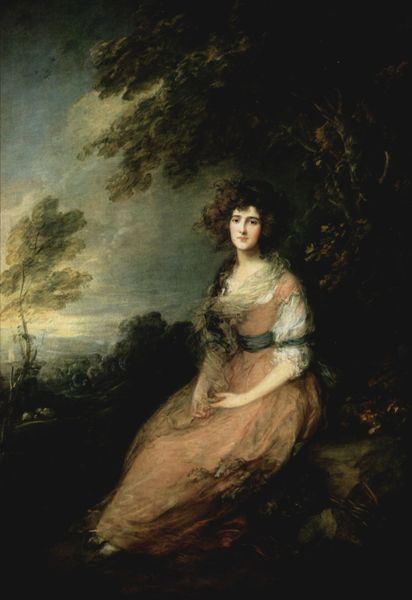
Titel: Porträt der Mrs. Richard B. Sheridan
Künstler: Thomas Gainsborough
Standort: Washington (District of Columbia)
Institution: National Gallery of Art
Schlagwörter: baum, blau, blätter, dunkel, gemälde, hand, haut, himmel, laub, schatten, weiß, wolken, bäume, grün, landschaft, mädchen, ocker, sitzen, abend, braun, frankreich, frau, frisur, grau, hell, hintergrund, hut, kleid, licht, nacht, nase, orange, schwarz, vordergrund, ausblick, blick, dame, gürtel, park, rot, schal, schleier, tuch, wiese, schleife, jung, arm, arme, augen, band, barock, blass, bluse, gesicht, kragen, lang, ärmel, bild, bildnis, hals, hände, portrait, porträt, dämmerung, feld, ferne, horizont, hügel, natur, strauch, weite, wind, busch, büsche, gebüsch, sonne, sträucher, corot, dunkelheit, figur, gewand, haare, sitzend, adel, rokkoko, pflanzen, england, gainsborough, kontrast, locken, puffärmel, rokoko, rosa, sanft, schön, seide, traurig, wald, zart, anhöhe, landleben, garten, schärpe, schürze, füße, sommer, liebe, ruhe, modell, düster, sitz, haltung, tüll, pause, rast, romantik, constable, wehen, zopf, ernst, melancholisch, stimmung, allein, schoß, unscharf, waldrand, regen, mond, fuss, lichtung, mythologie, verschwommen, malerisch, frauenportrait, grotte, sombre, eiche, watteau, femme, weich, klassik, nature, paysage, bau, main, robe, englisch, kontrats, nattier, seidenstoff, alabaster, pierre, erdhügel, boucle, boucles, nuage, nuages, lieblich, fragonard, jeune, kultur, jardin, reynolds, hogarth, woleken, sommerlandschaft, assise, anhähe, thomas gainsborough, blasse haut, conatsble, cremefarbene bluse, gainsnorough, grüne bauchbinde, hände im schoss, rosefarbenes kleid, trankreich, wanegn rosa arme, weiche pinselführung, roche, abre, jolie, gainborogh, abres